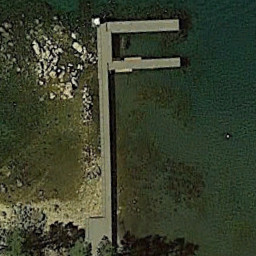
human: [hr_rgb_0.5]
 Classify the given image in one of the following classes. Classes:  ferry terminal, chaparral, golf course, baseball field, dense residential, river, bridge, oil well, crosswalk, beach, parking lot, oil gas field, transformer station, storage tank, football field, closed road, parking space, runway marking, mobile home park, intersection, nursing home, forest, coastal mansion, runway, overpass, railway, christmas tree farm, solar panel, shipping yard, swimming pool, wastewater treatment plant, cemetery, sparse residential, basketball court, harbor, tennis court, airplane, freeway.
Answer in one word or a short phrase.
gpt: ferry terminal